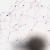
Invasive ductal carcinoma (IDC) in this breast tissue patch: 0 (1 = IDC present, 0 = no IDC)